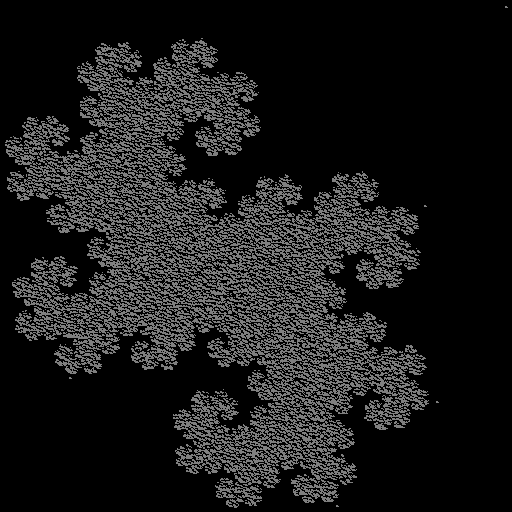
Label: dragon_curve